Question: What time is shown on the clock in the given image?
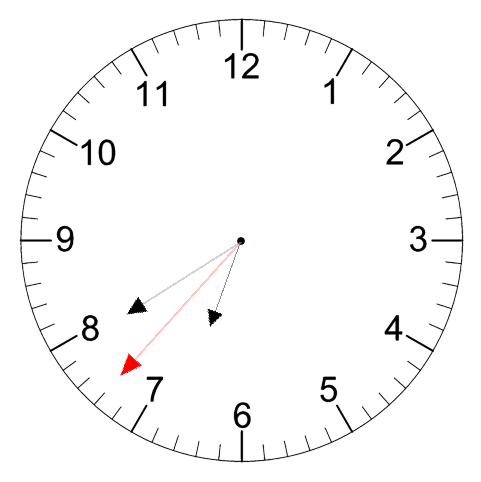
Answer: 06:39:37